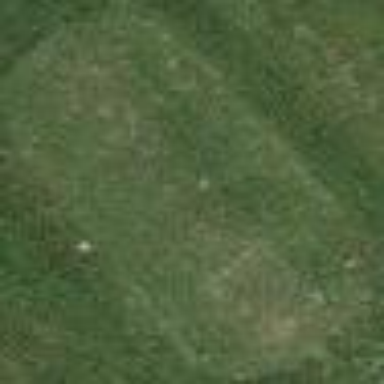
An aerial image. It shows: Golf tee.